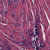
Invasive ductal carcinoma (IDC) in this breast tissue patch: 1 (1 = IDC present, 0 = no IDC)